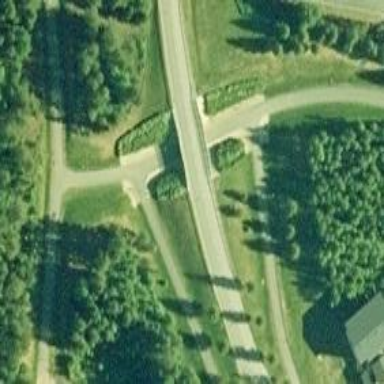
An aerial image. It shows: Asphalt cycleway.